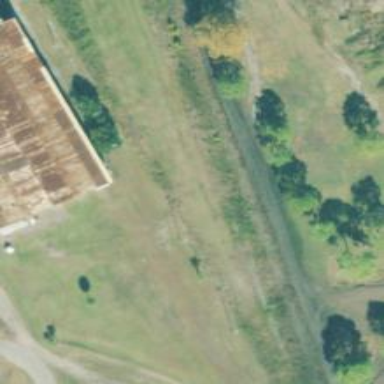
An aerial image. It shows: Railway spur service.